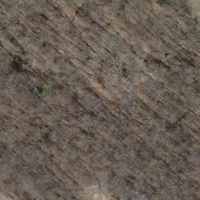
EUNIS habitat code: 41
Species observed at this site:
Pholidoptera griseoaptera